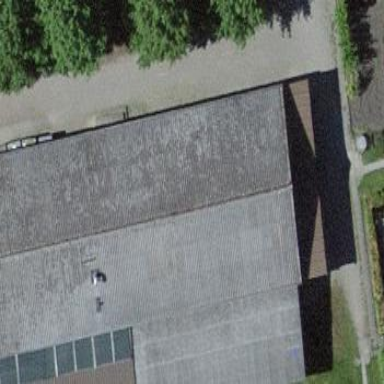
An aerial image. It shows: Warehouse building.